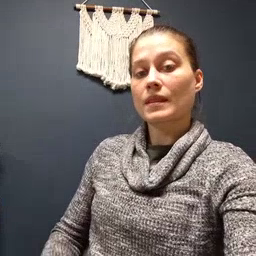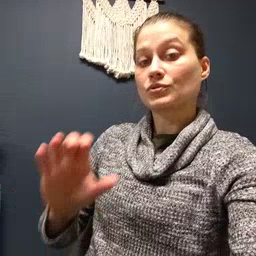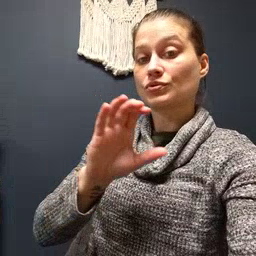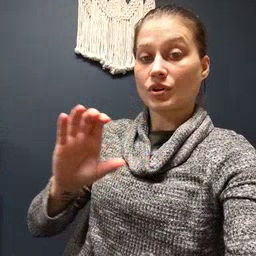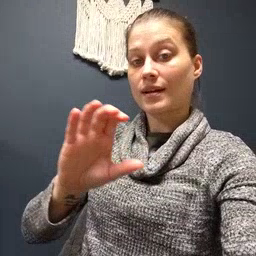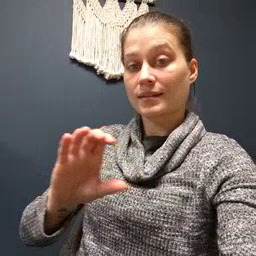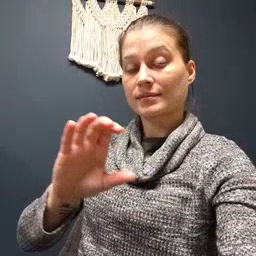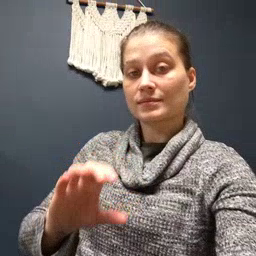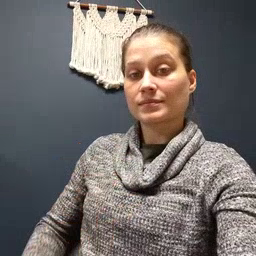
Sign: chocolate